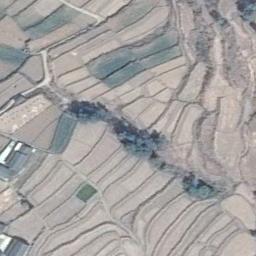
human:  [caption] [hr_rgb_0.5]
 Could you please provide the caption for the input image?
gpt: The green plants are on the terrace .

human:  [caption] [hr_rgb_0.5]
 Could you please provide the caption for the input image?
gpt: The bare and green terrace is next to some trees .

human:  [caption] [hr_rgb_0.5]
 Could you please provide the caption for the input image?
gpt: There is a red house in the open space between the terraces .

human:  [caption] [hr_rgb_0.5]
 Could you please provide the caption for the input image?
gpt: A large layer of brown and green mixed terraces .

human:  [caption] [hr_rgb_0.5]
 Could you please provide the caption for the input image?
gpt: There are many yellow terraces arranged neatly .